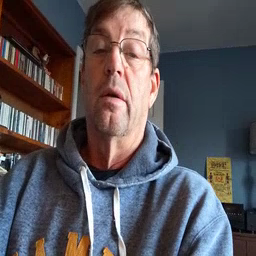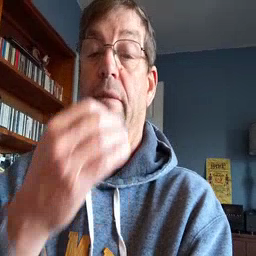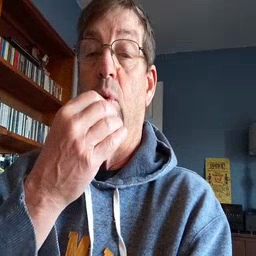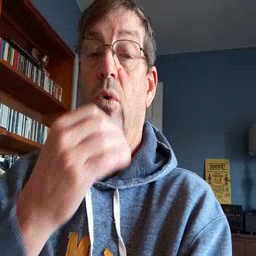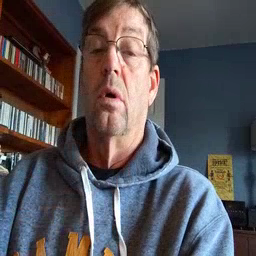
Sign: food